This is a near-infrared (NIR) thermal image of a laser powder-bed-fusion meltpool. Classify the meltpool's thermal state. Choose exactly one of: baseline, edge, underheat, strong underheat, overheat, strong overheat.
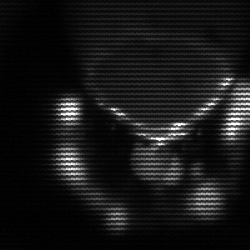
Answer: edge